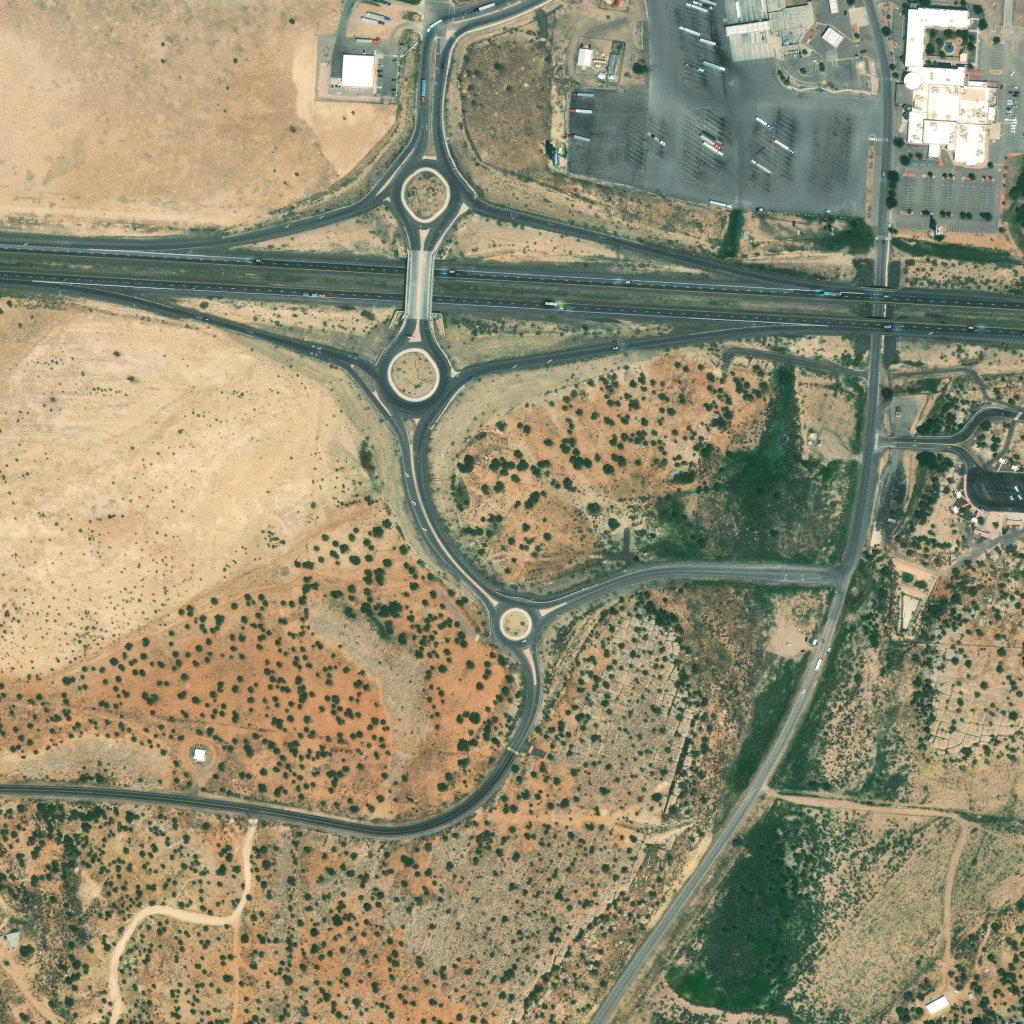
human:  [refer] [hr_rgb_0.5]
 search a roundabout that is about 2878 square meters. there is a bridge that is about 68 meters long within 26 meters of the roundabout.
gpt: <box>[[36, 32, 44, 40, 0]]</box>